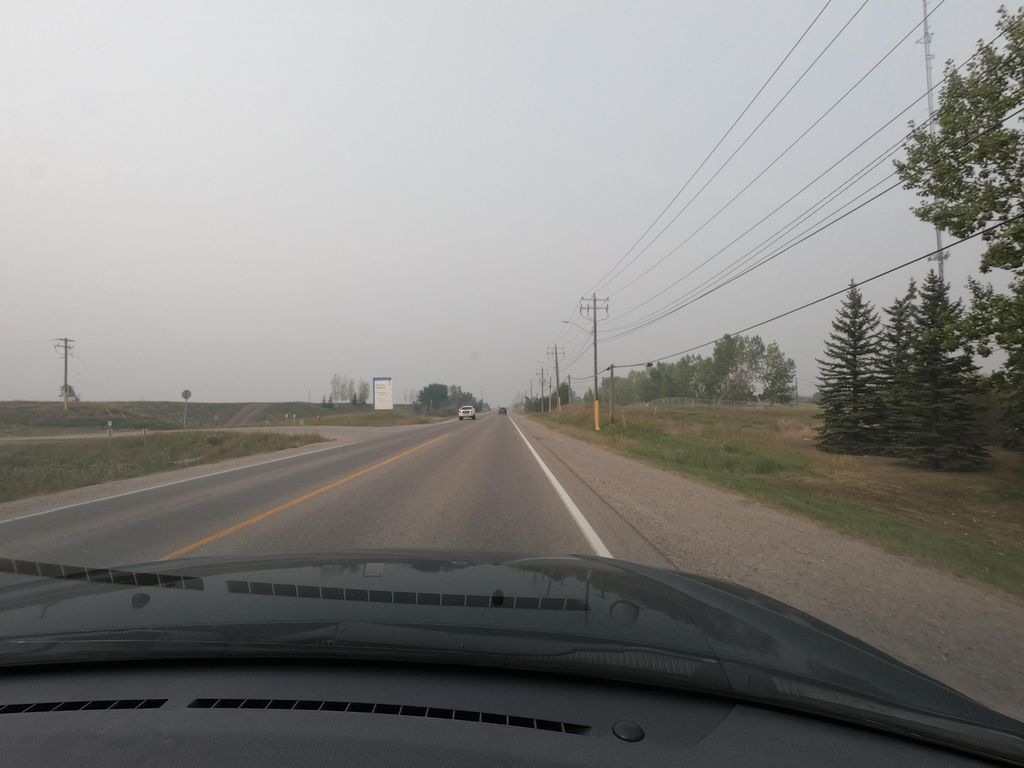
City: calgary